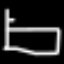
Label: bed